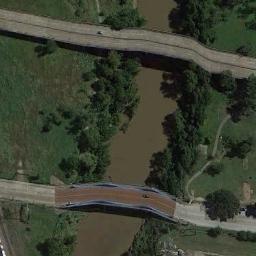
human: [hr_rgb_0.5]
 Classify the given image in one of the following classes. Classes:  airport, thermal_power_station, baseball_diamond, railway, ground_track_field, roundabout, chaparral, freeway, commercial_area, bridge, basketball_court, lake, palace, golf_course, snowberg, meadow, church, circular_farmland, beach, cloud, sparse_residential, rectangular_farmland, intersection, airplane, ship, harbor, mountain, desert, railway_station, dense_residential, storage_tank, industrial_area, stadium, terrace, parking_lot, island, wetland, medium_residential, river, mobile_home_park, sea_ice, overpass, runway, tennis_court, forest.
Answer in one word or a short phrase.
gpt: bridge